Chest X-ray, AP view. Patient: 45 years old, sex F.
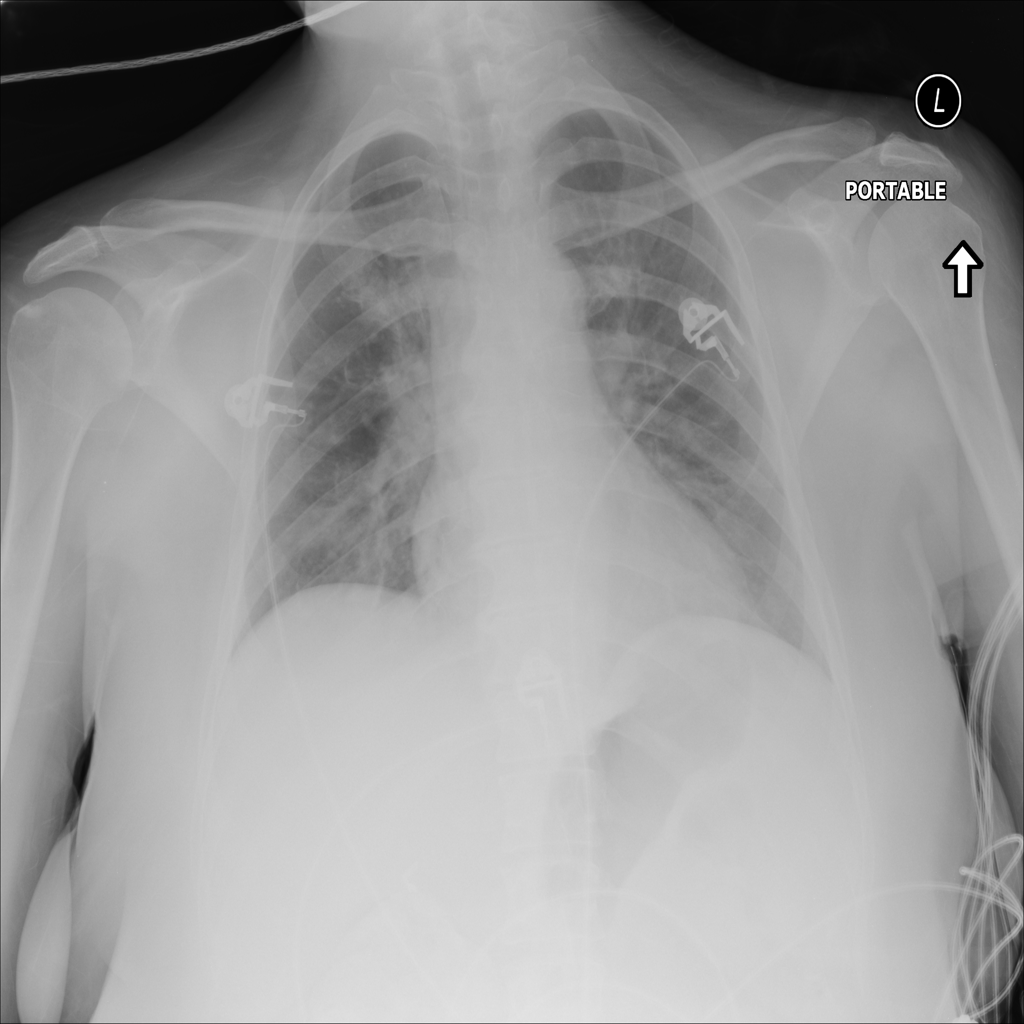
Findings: Consolidation